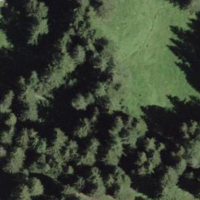
EUNIS habitat code: 43
Species observed at this site:
Lophophanes cristatus
Astrantia major